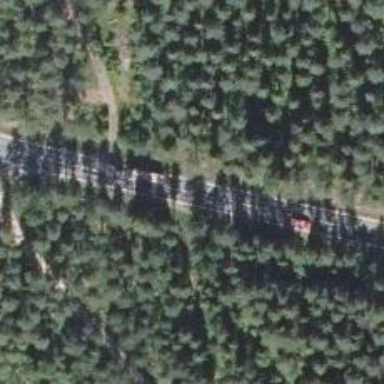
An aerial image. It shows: Asphalt road classified as trunk highway.